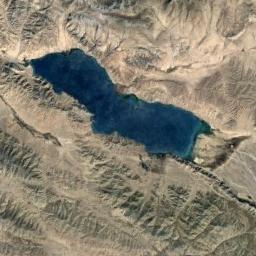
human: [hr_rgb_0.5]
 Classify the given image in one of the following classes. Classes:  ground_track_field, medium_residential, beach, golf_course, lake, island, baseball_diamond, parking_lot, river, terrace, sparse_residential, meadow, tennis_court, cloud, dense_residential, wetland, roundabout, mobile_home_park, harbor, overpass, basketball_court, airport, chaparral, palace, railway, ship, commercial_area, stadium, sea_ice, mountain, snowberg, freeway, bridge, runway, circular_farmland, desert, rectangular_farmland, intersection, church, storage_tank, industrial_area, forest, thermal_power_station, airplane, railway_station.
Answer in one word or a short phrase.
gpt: lake